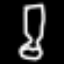
Label: hourglass